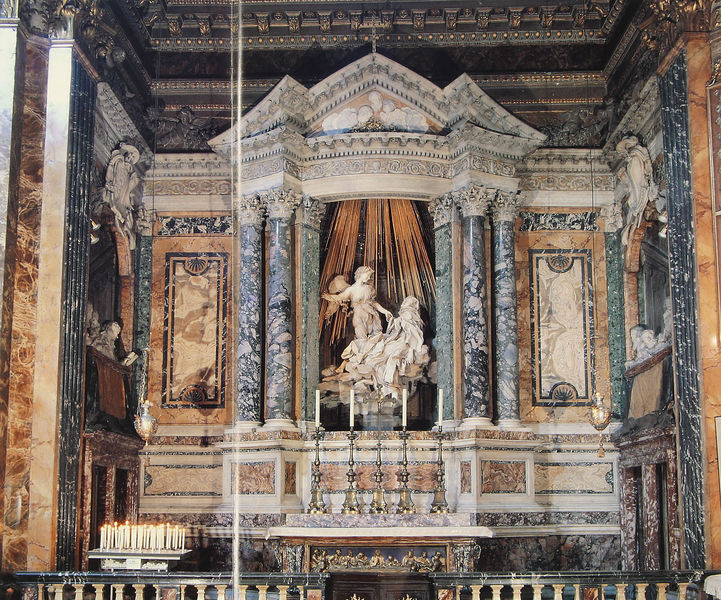
Titel: Altar in der Capella Cornaro
Künstler: Giovanni Lorenzo Bernini
Standort: Rom, S. Maria della Vittoria (EU - I - Latium)
Schlagwörter: blau, flügel, gott, weiß, ocker, braun, licht, marmor, orange, säulen, dach, zaun, kirche, sonne, gold, engel, floral, kerze, kerzen, leuchter, stuck, geländer, foto, fotografie, kreuz, strahlen, altar, wappen, kerzenständer, kerzenhalter, lettner, kannelüren, absperrung, sonnen, chorraum, bernini, saäulen